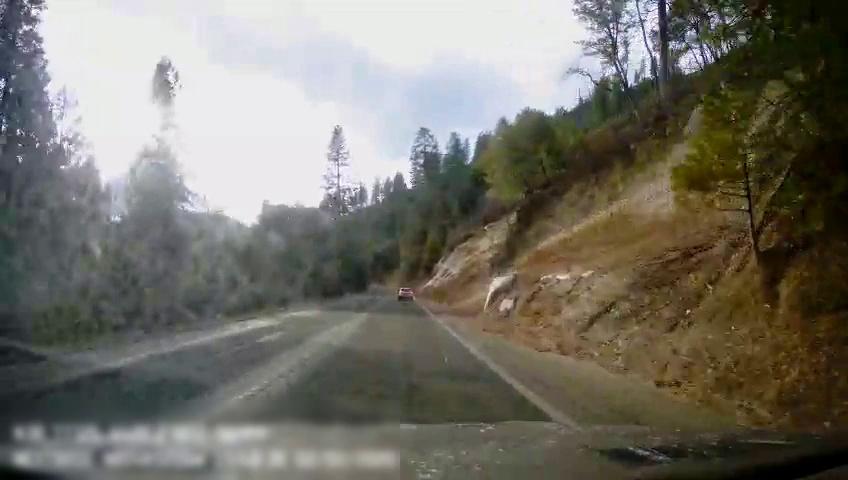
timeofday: Day
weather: Sunny
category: Drivable Space
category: Vehicles | Car
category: Lanes | Opposite Lane
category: Lanes | Current Lane
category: Lanes | Current Lane
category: Lanes | Current Lane